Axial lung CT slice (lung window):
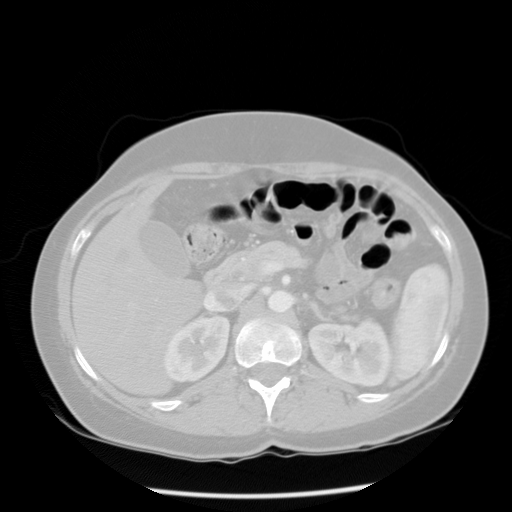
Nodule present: no